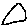
Label: triangle